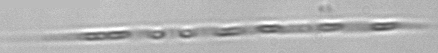
Label: Rhizosolenia